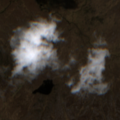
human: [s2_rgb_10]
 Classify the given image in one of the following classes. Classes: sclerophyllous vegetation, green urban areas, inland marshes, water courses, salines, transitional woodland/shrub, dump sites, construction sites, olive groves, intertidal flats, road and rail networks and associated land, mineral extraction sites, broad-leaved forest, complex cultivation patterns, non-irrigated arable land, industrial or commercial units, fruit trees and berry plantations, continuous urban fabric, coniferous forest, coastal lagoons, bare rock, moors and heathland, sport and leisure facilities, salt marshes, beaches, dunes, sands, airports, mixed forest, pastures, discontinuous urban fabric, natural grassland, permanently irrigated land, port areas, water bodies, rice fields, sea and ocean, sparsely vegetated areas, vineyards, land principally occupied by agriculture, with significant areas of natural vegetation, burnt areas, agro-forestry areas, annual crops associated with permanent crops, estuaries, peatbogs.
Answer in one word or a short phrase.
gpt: sparsely vegetated areas, peatbogs